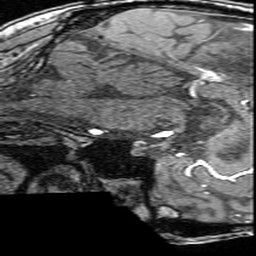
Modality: angio
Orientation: sagittal
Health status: ill
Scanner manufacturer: siemens
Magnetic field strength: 3 T
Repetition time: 0.022 s
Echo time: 0.00395 s